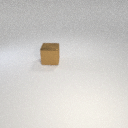
large brown metal cube